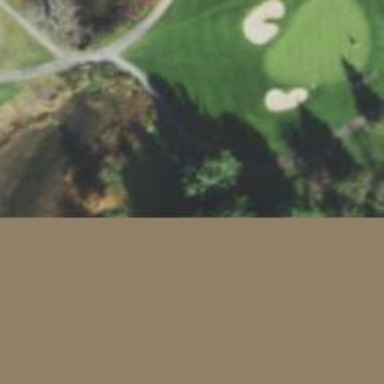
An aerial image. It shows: Pathway for golfing.